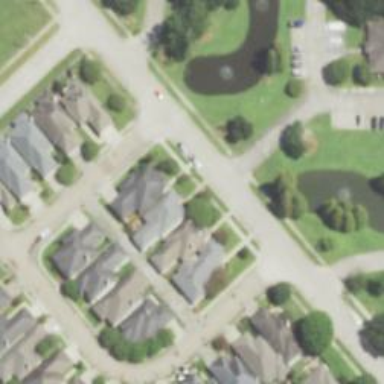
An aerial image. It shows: Neighborhood.